Interaction volume radius: 5 \u00c5
Interaction volume height: 45 \u00c5
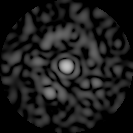
Disorder parameter: 0.8644